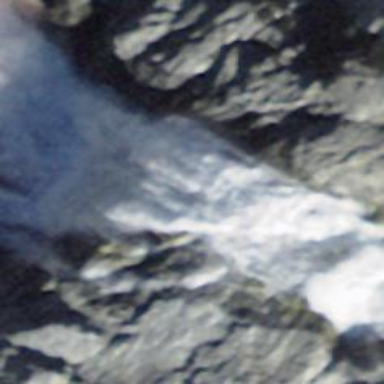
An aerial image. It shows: Beautiful waterfall in nature.